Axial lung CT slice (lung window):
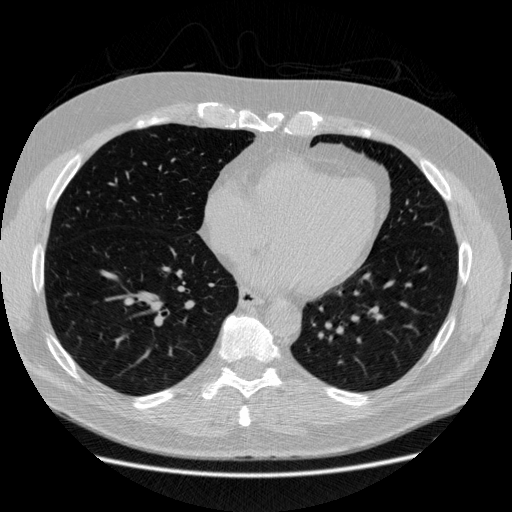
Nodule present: no